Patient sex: M
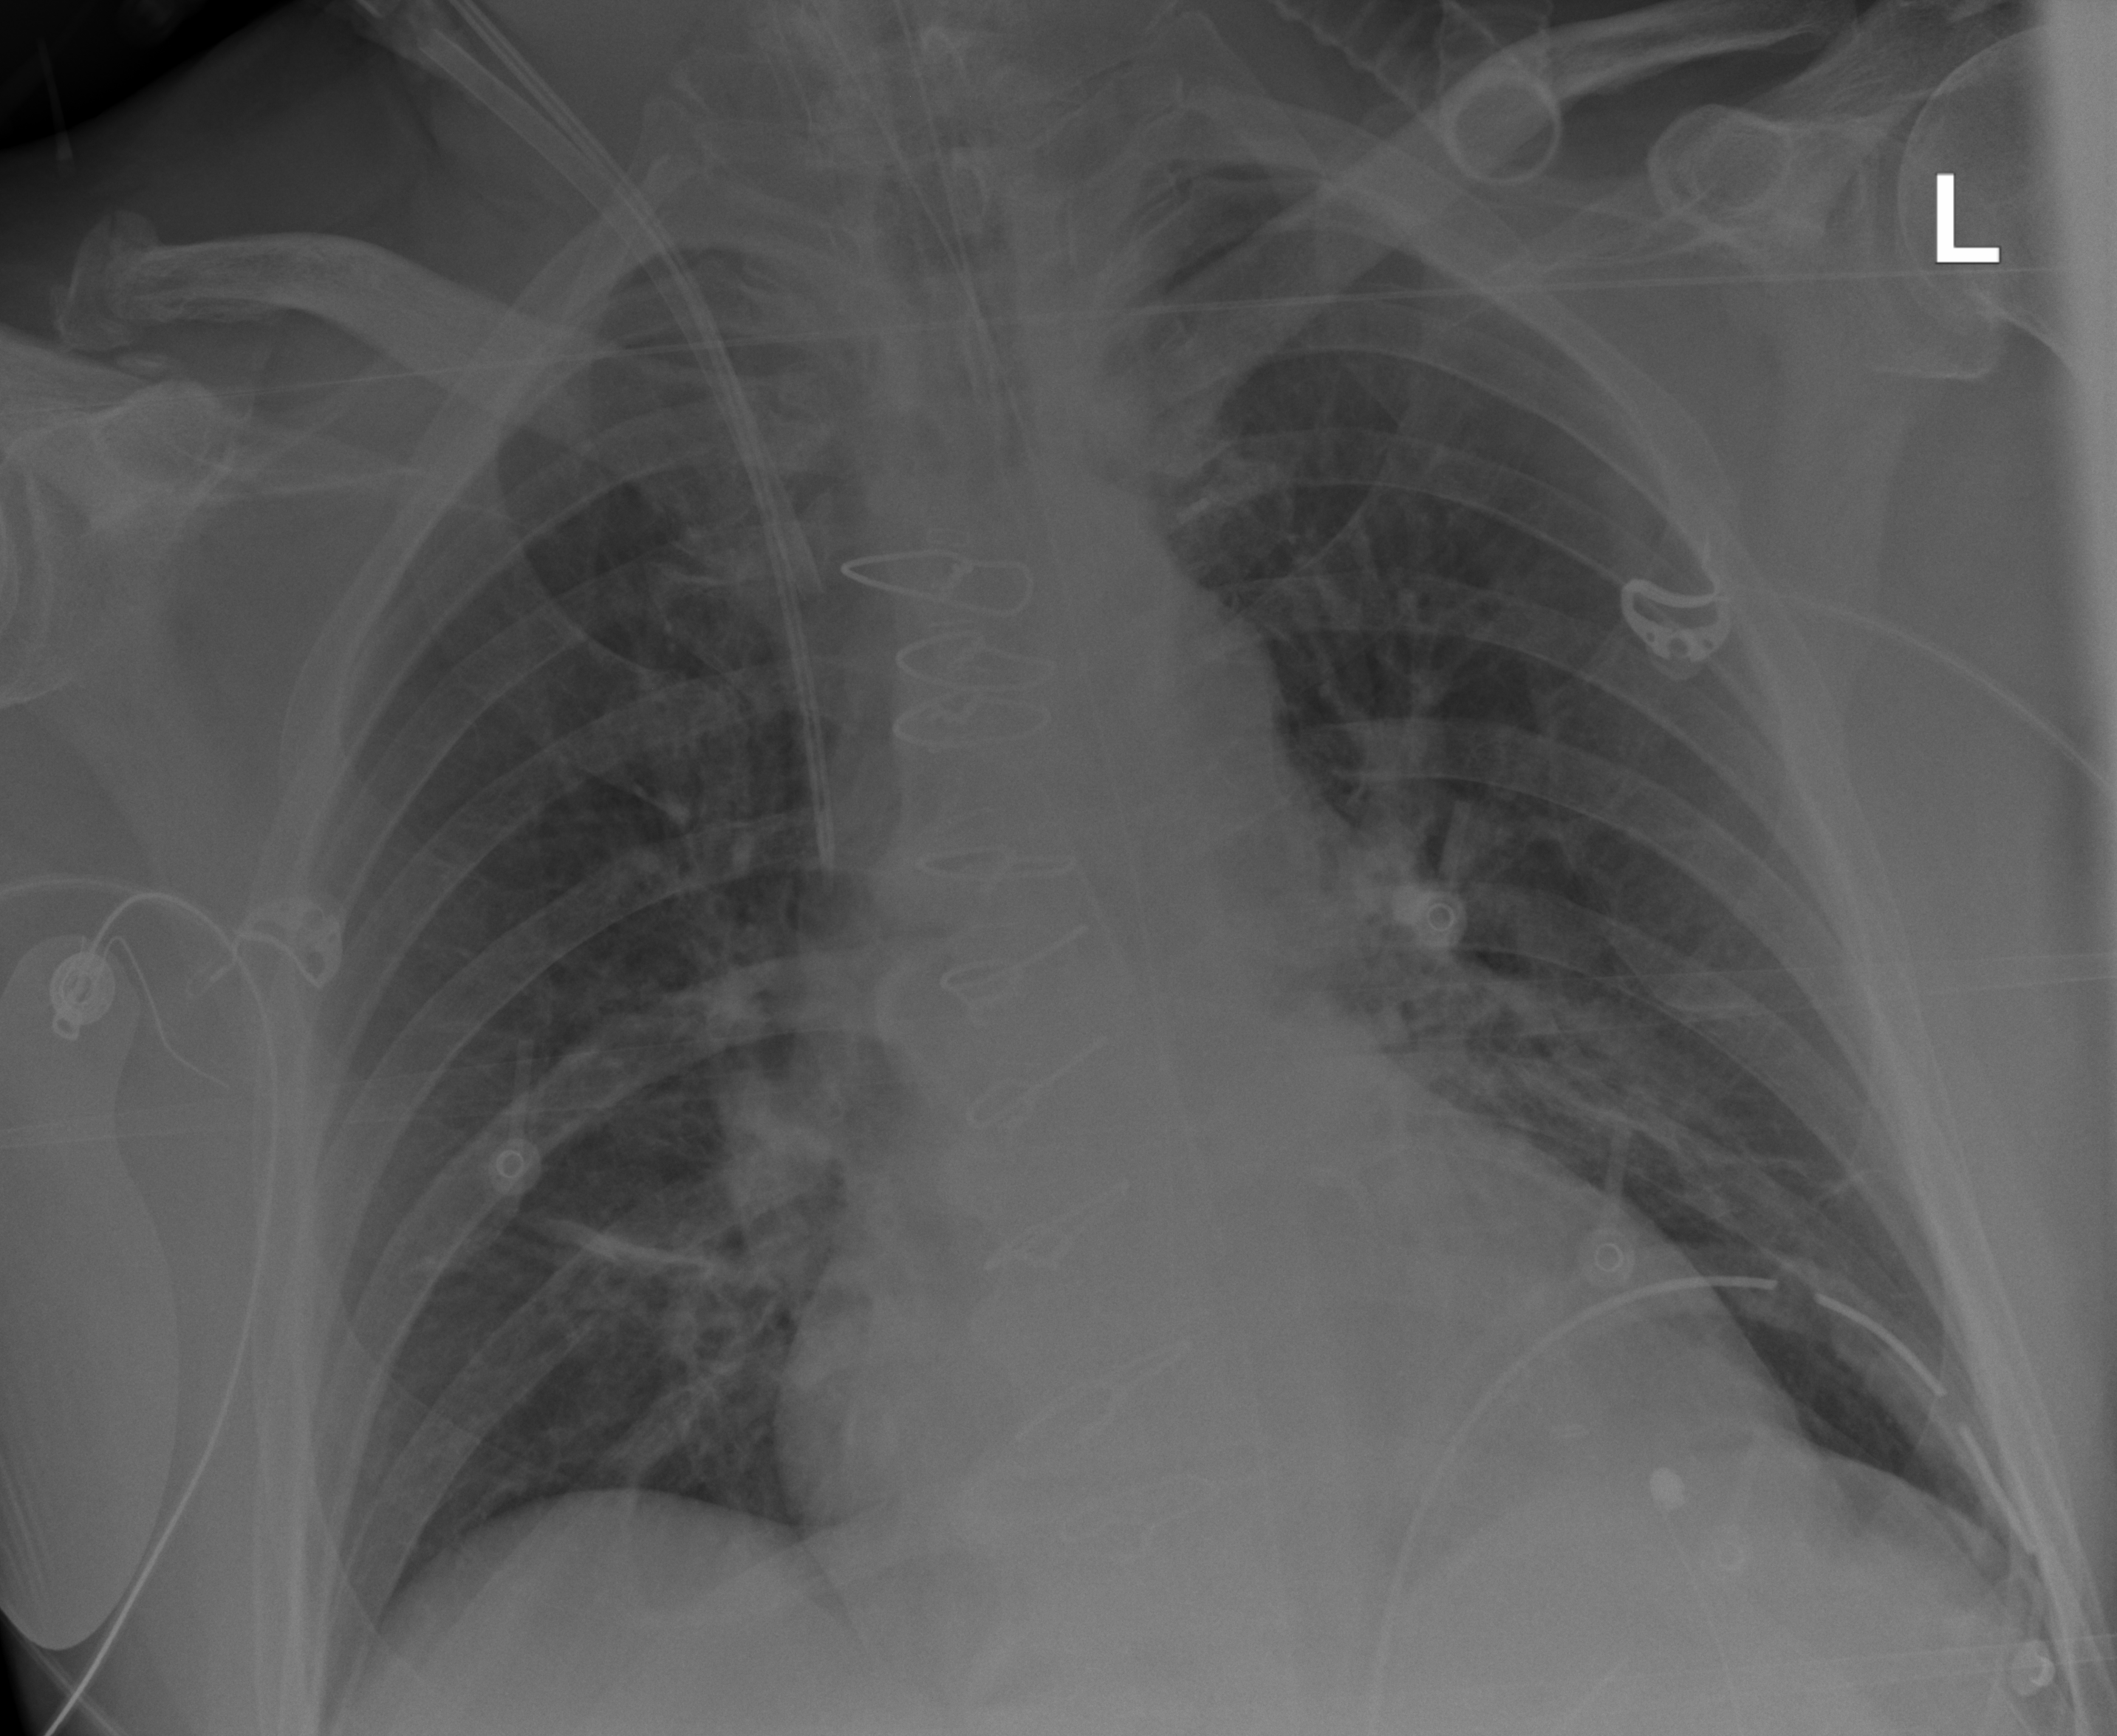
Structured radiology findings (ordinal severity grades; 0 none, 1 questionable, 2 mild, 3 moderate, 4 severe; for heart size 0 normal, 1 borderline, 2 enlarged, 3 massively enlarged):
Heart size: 0
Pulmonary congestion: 2
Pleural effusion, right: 0
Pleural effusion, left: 0
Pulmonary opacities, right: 2
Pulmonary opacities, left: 2
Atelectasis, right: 2
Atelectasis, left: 2